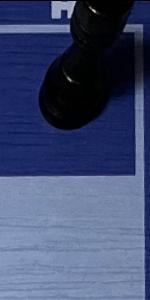
Label: Empty